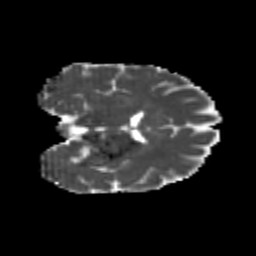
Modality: MD
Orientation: coronal
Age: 25
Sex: female
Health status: healthy
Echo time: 0.074 s